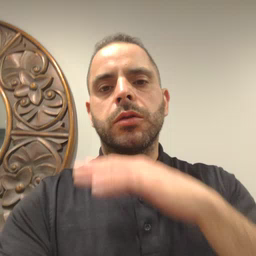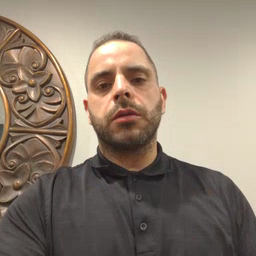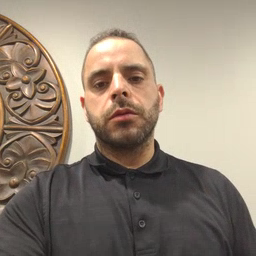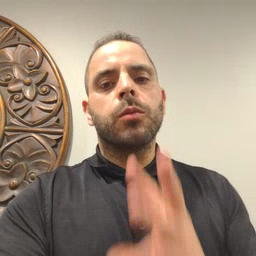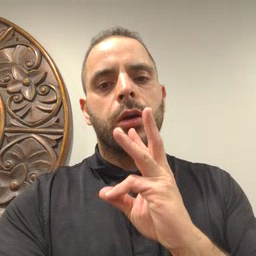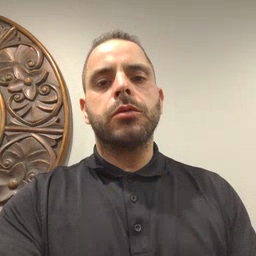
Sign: water